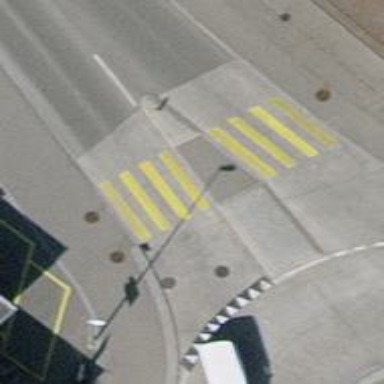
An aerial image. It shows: Traffic island located on footway.